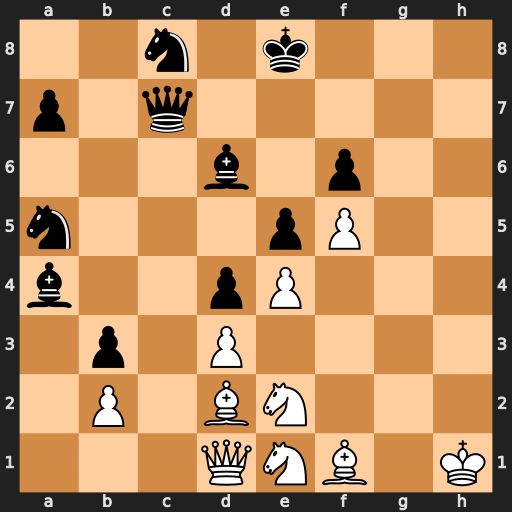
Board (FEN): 2n1k3/p1q5/3b1p2/n3pP2/b2pP3/1p1P4/1P1BN3/3QNB1K
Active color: w
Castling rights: -
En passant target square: -
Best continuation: Qa1 Qd7 Bxa5